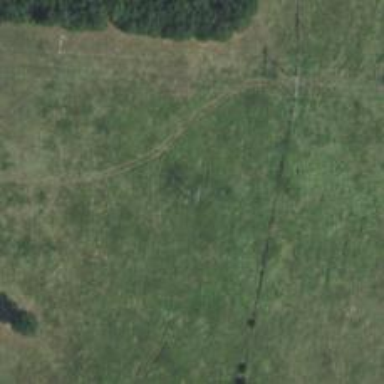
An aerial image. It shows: Power pole.